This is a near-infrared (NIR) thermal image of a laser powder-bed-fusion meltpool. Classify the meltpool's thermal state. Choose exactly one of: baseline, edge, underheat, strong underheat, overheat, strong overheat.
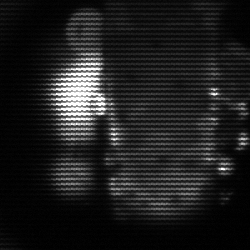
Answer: strong underheat